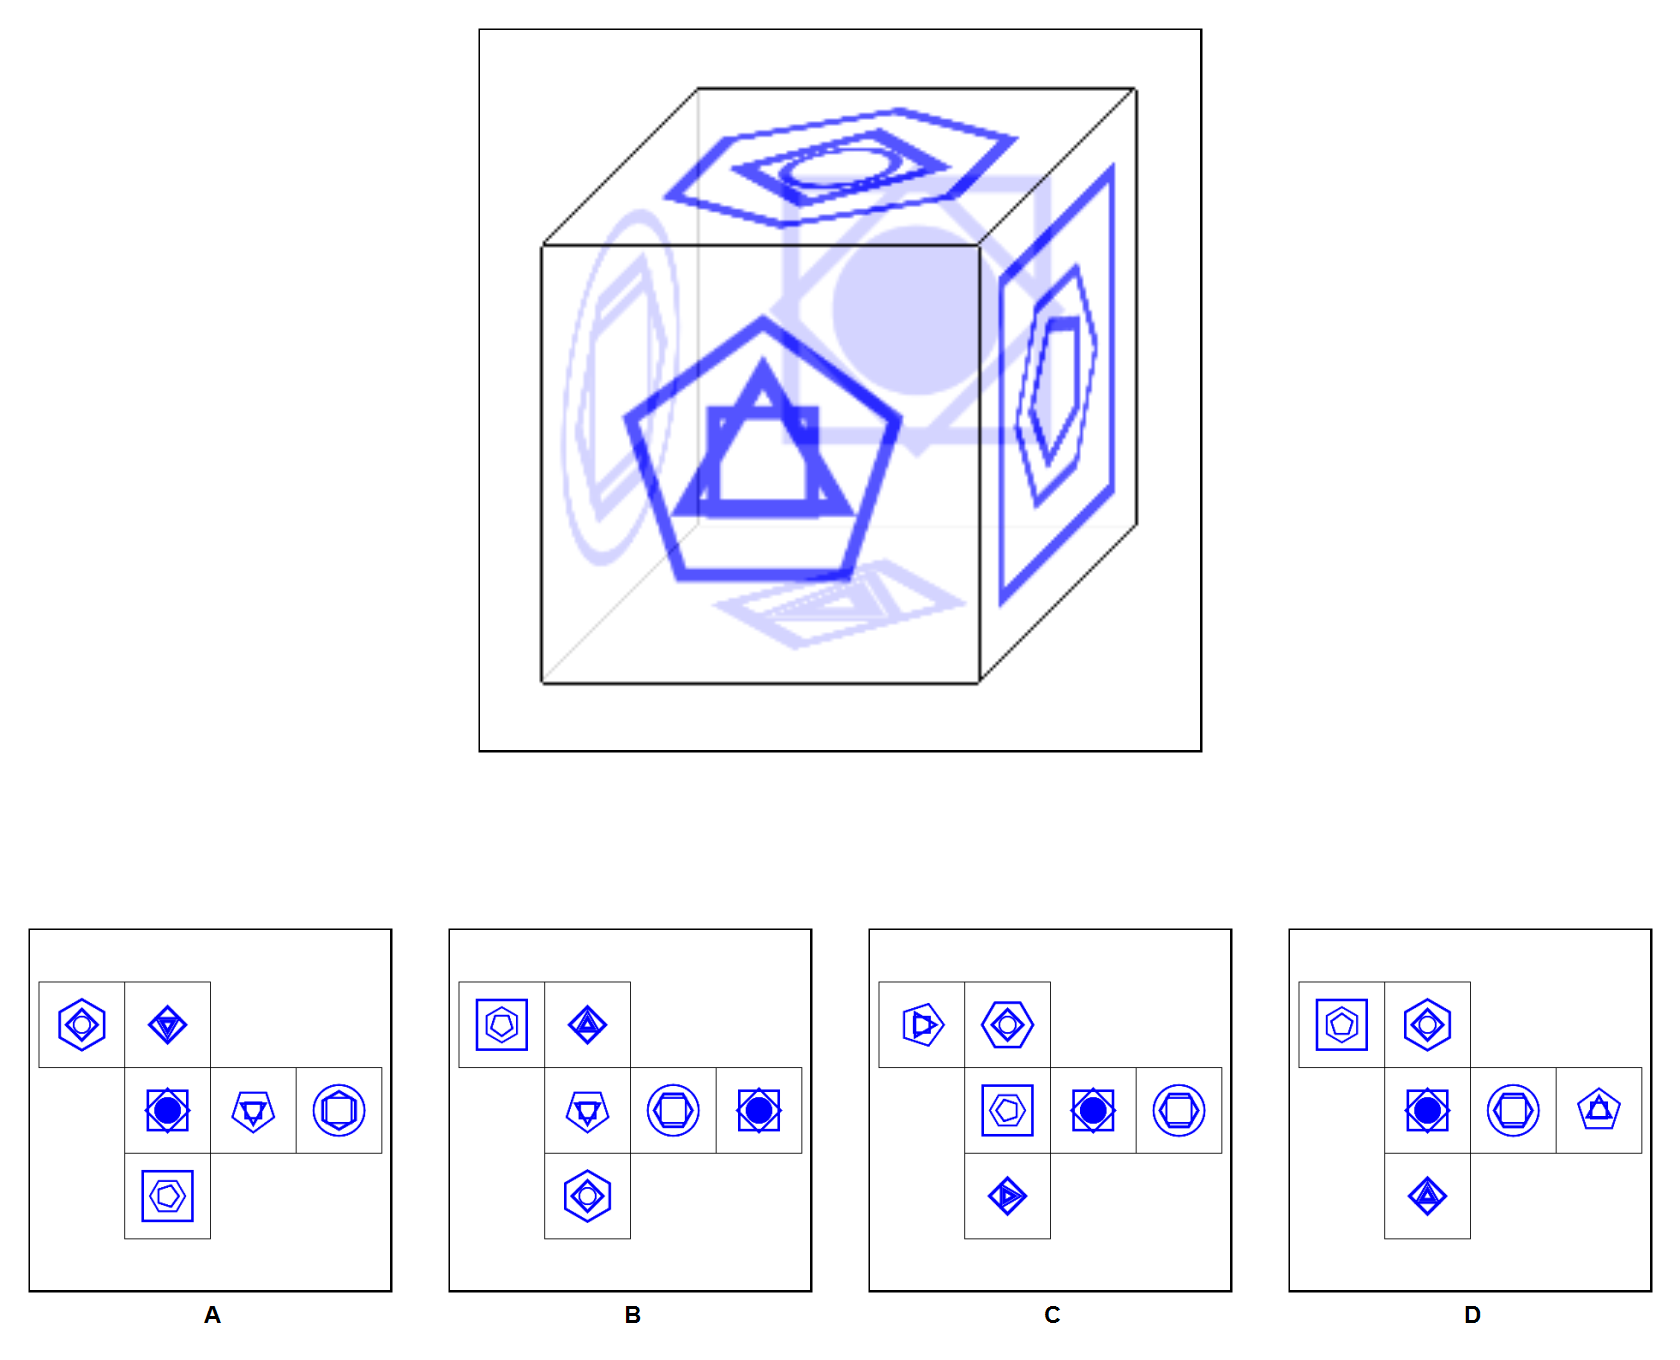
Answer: A